Question: I am trying to use GroupLayout from NetBeans 7.0, but I simply cannot select it. I did go to Properties/Libraries/Wrapped JARs/swing-layout-1.0.4.jar and even make it public but still GroupLayout still refuse to appear:

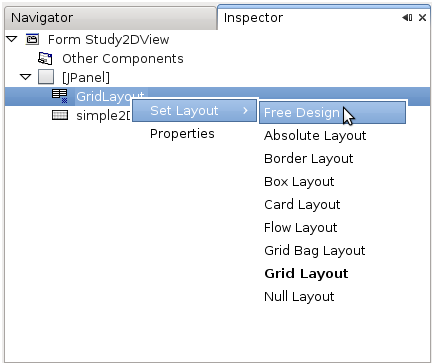
Answer: Free design is a synonym for group layout. This layout is now in the standard java library.